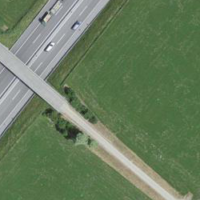
EUNIS habitat code: 57
Species observed at this site:
Milvus milvus